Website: slack
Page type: payment
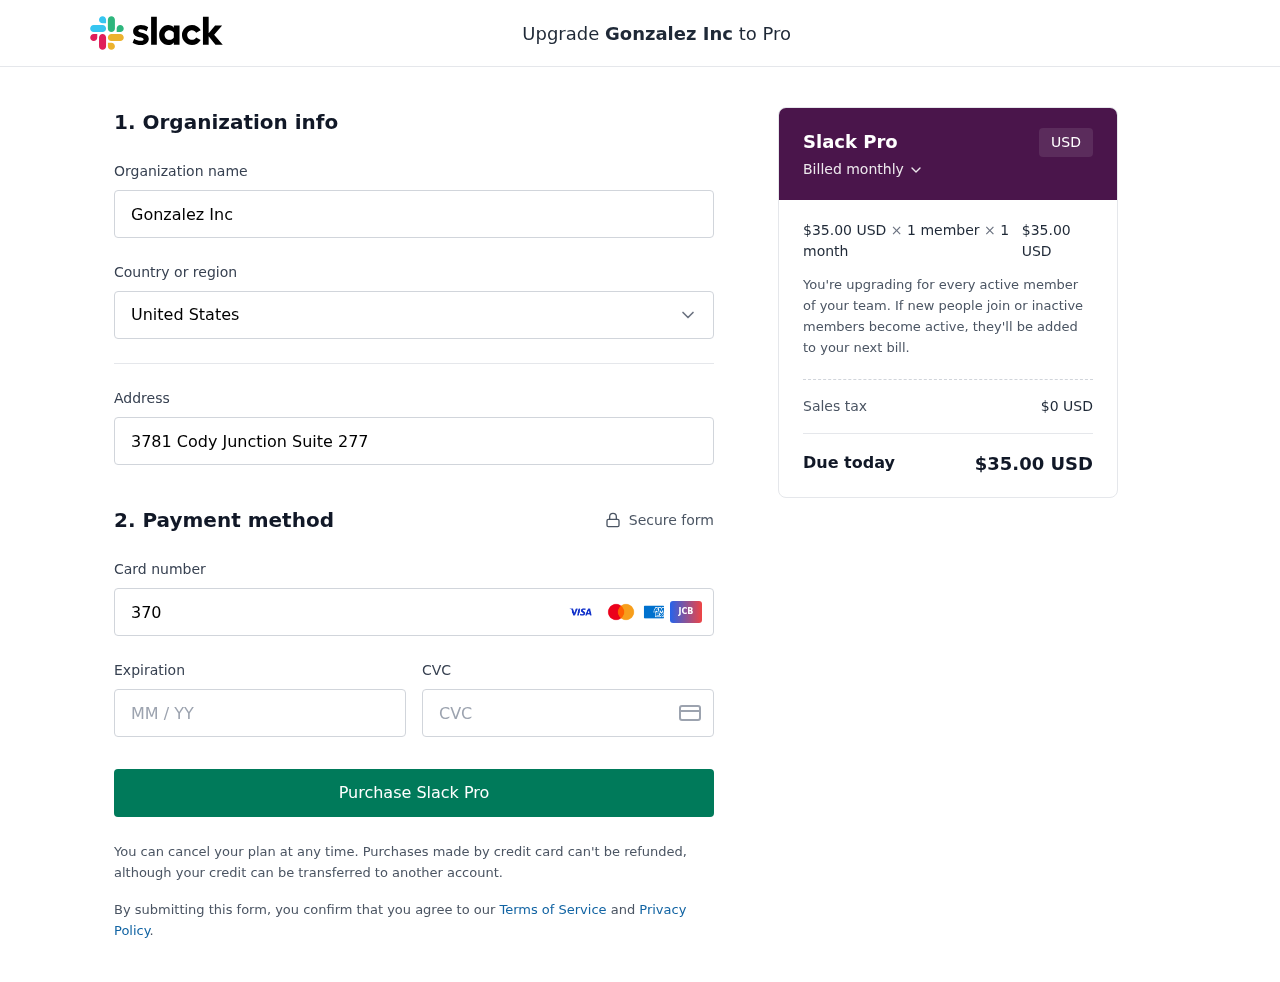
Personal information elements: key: PII_CARD_CVV
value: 2336
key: PII_CARD_EXPIRY
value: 06/30
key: PII_CARD_NUMBER
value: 3706 9762 0458 351
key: PII_COMPANY
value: Gonzalez Inc
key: PII_COUNTRY
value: United States
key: PII_STREET
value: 3781 Cody Junction Suite 277
Product elements: key: PRODUCT1_PRICE
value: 35
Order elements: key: ORDER_SUBTOTAL
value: $35.00 USD
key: ORDER_TAX
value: $0 USD
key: ORDER_TOTAL
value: $35.00 USD